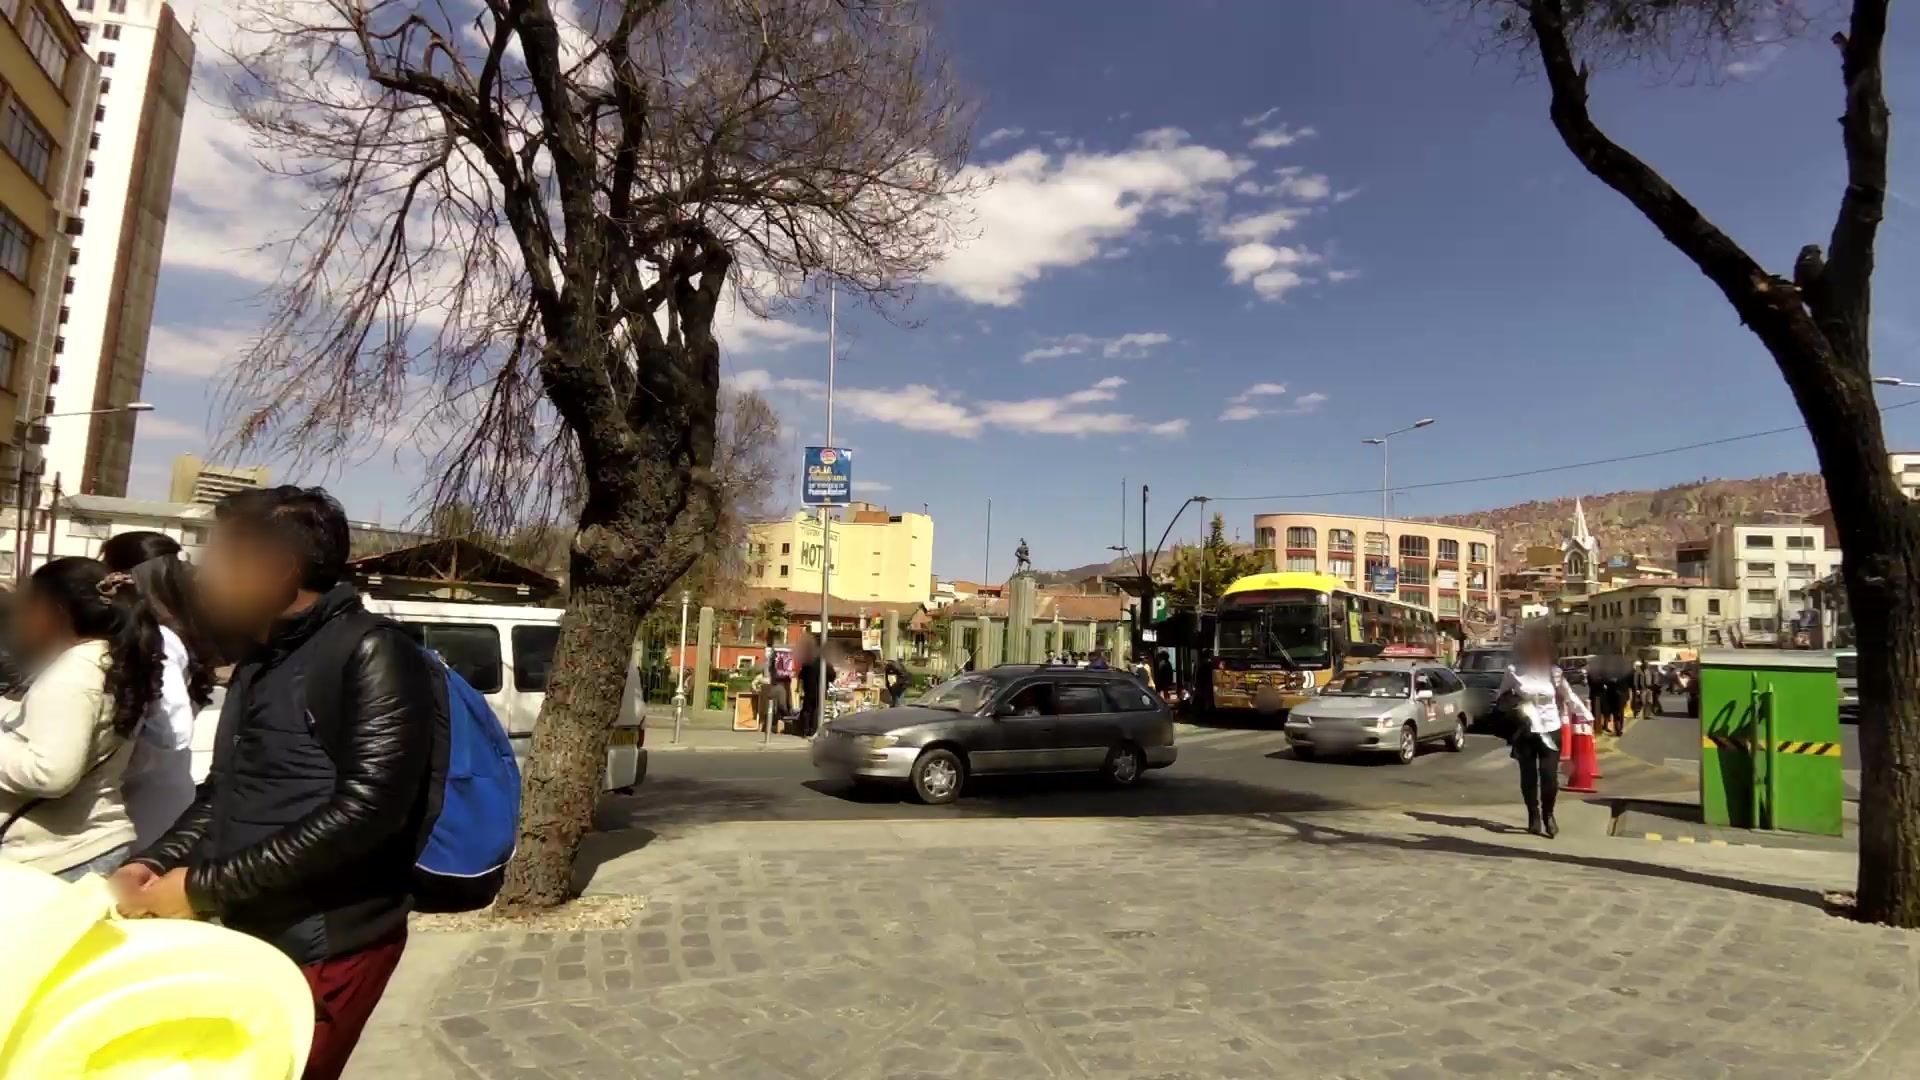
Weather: clear
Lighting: day
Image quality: good
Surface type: walking surface
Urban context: urban centre
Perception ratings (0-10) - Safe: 1.33, Lively: 6.75, Beautiful: 3.49, Boring: 3.87, Depressing: 3.16, Wealthy: 5.29